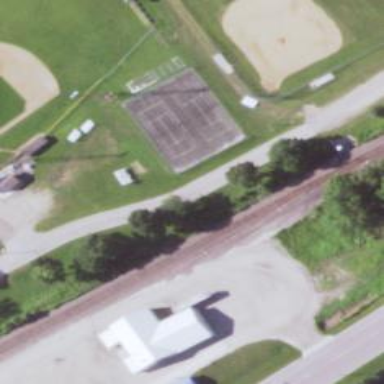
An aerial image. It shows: Railway siding for service.